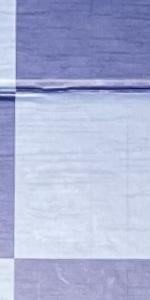
Label: Empty